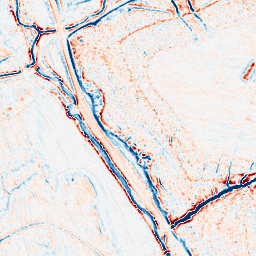
Category: edge_preserving
Decomposition family: bilateral
Decomposition parameters: d: 9
sigma_color: 75
sigma_space: 50
Upsampling method: cubic_catmull_rom
Upsampling parameters: scale: 2
Upsampling scale: 2